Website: apple
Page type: delivery-shipping
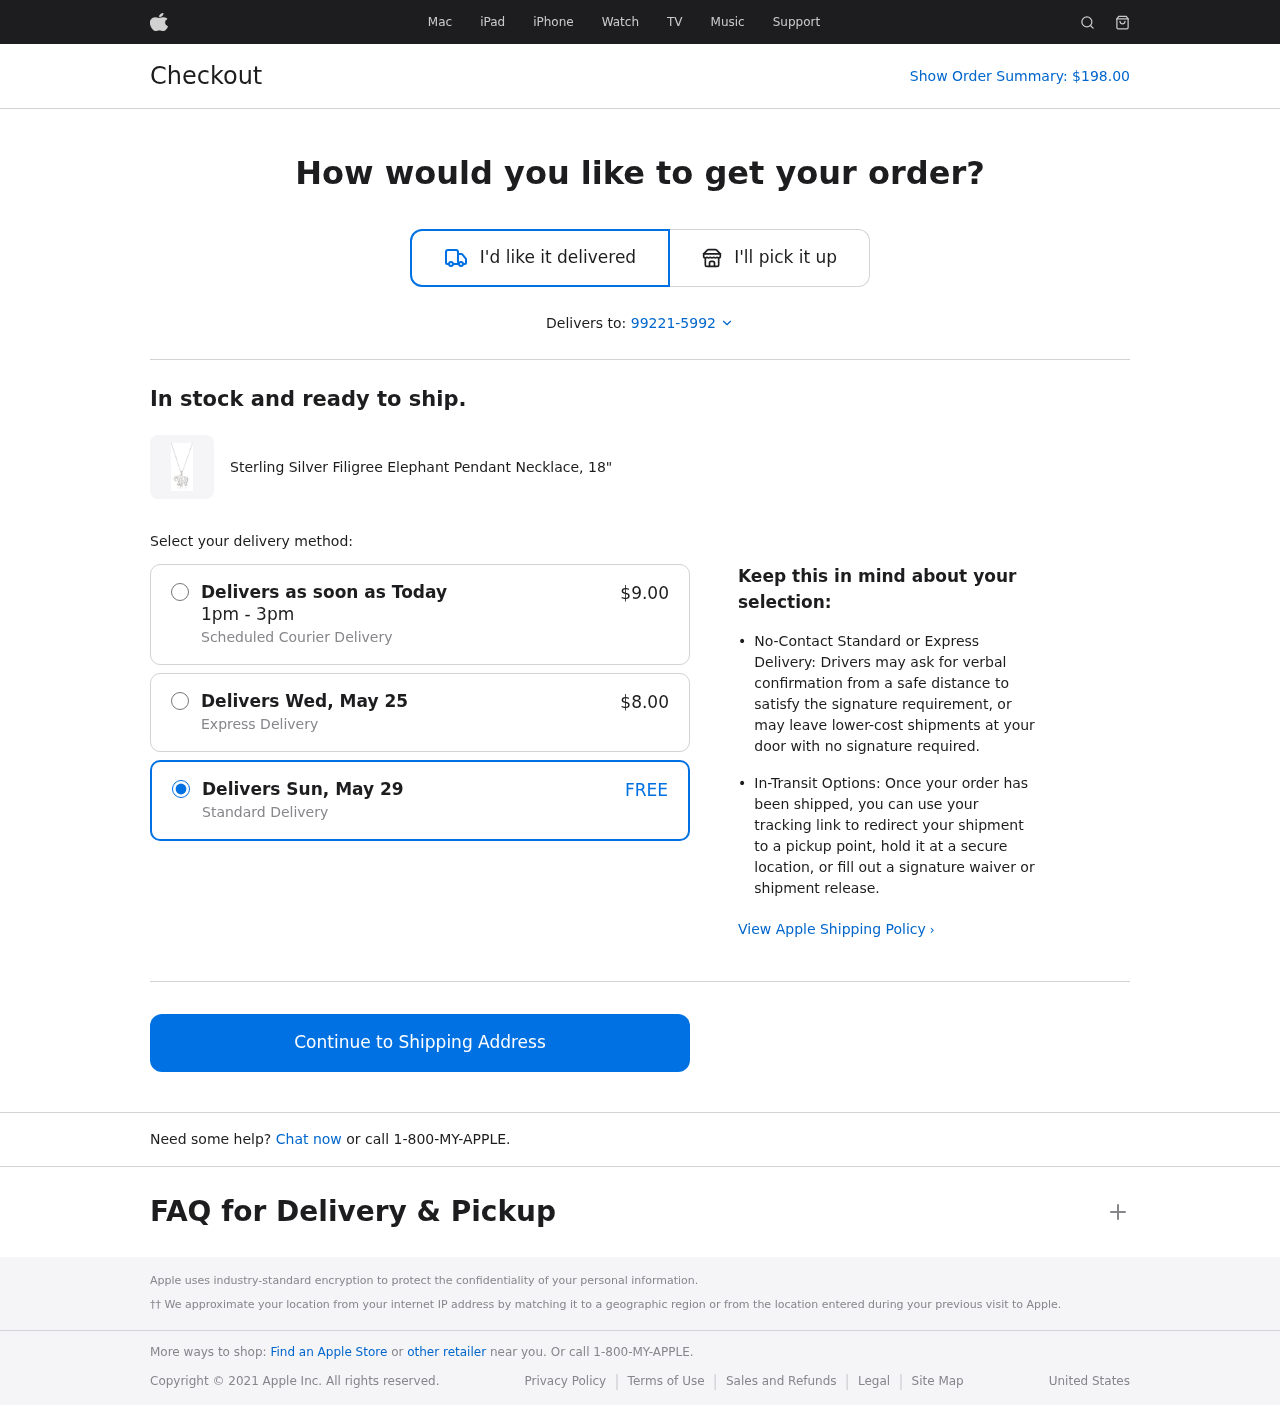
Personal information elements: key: PII_POSTCODE_FULL
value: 99221-5992
Product elements: key: PRODUCT1_NAME
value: Sterling Silver Filigree Elephant Pendant Necklace, 18"
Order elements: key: ORDER_TOTAL
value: $198.00
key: ORDER_SHIPPING_DATE
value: Today
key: ORDER_SAMEDAY_SHIPPING_COST
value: $9.00
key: ORDER_EXPRESS_DATE
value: Wed, May 25
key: ORDER_EXPRESS_SHIPPING_COST
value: $8.00
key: ORDER_DELIVERY_DATE
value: Sun, May 29
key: ORDER_SHIPPING_COST
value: FREE